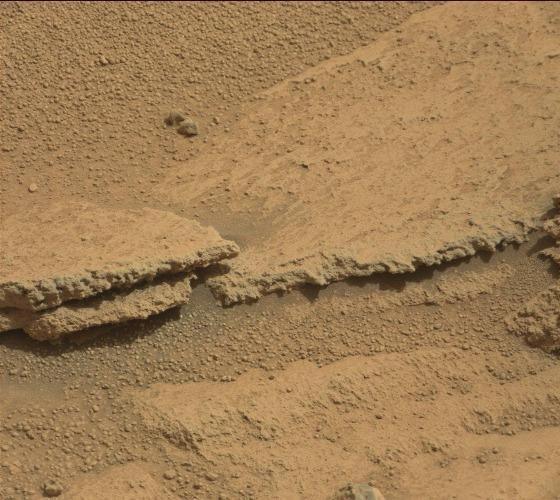
Terrain classes present: Bedrock, Gravel / Sand / Soil, Rock, Shadow